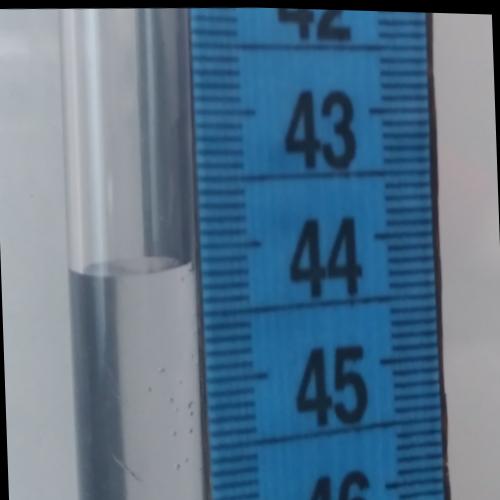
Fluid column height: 44.1 cm